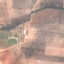
Land use / land cover: PermanentCrop